Field crop: tomato
Growth stage: 1
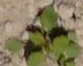
Species: solanum